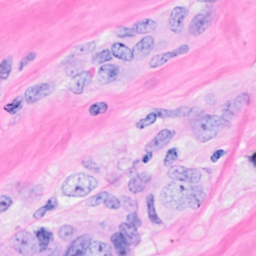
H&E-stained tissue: Breast